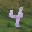
Label: 4